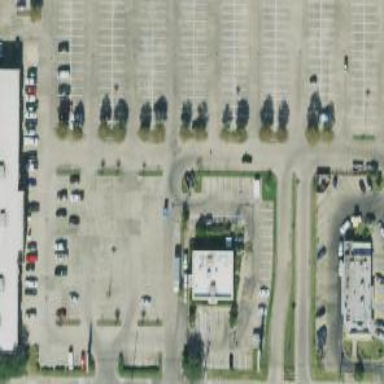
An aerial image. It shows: Parking space.